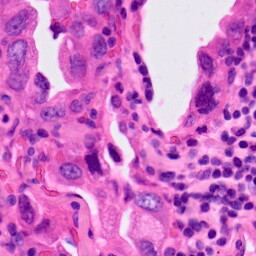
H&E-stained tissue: Lung